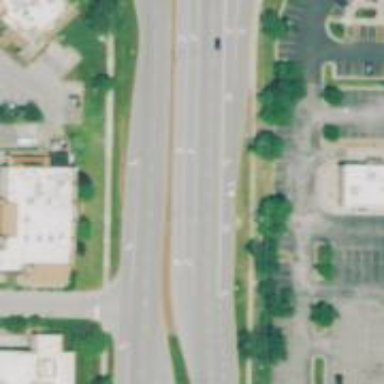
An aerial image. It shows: Road with left marking.